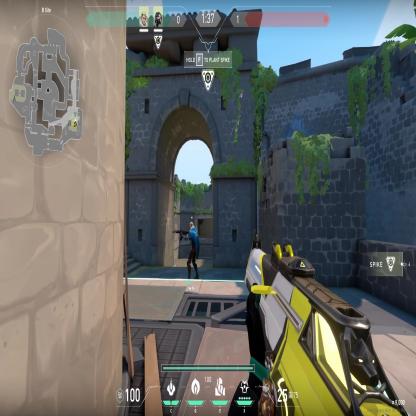
Label: teammate